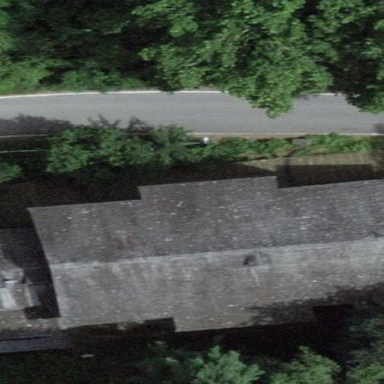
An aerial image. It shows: Hostel building.